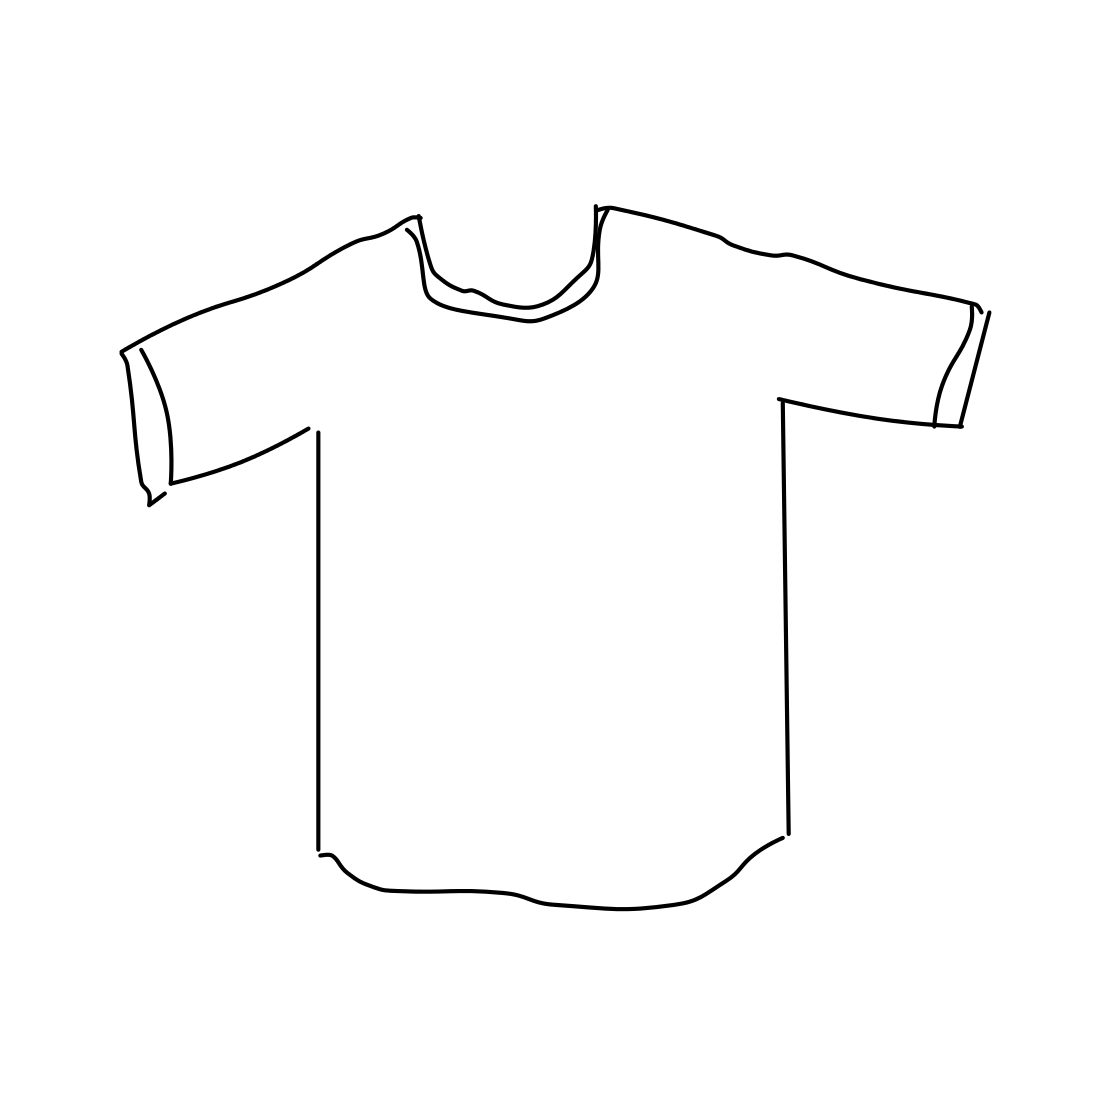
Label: t-shirt